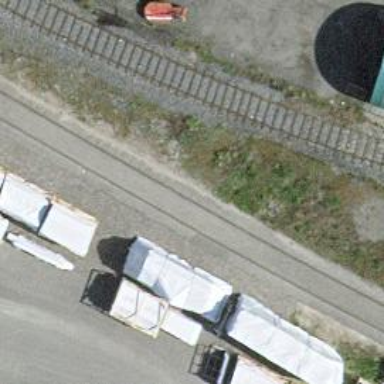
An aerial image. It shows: Railway spur service.